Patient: sex M, age 34
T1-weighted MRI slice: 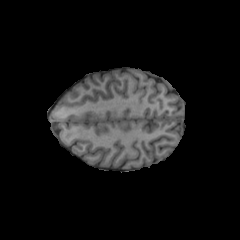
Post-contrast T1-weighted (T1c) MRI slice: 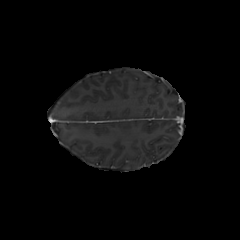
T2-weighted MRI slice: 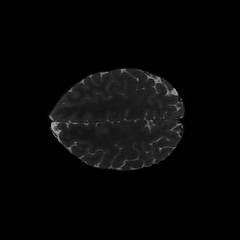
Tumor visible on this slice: no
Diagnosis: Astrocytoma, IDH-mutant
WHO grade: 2